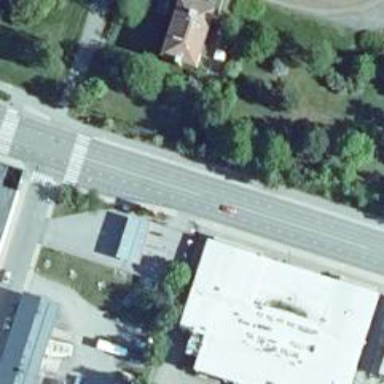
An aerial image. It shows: Secondary road with asphalt surface.